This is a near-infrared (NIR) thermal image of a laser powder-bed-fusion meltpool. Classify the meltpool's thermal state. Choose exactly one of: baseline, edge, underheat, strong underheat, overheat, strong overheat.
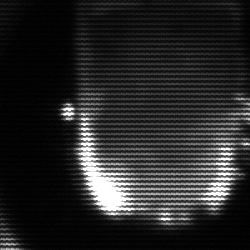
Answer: baseline